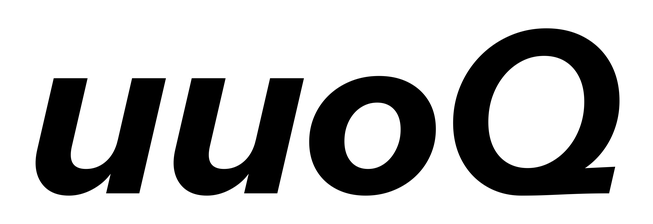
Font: InstrumentSans-Italic_Bold_Italic